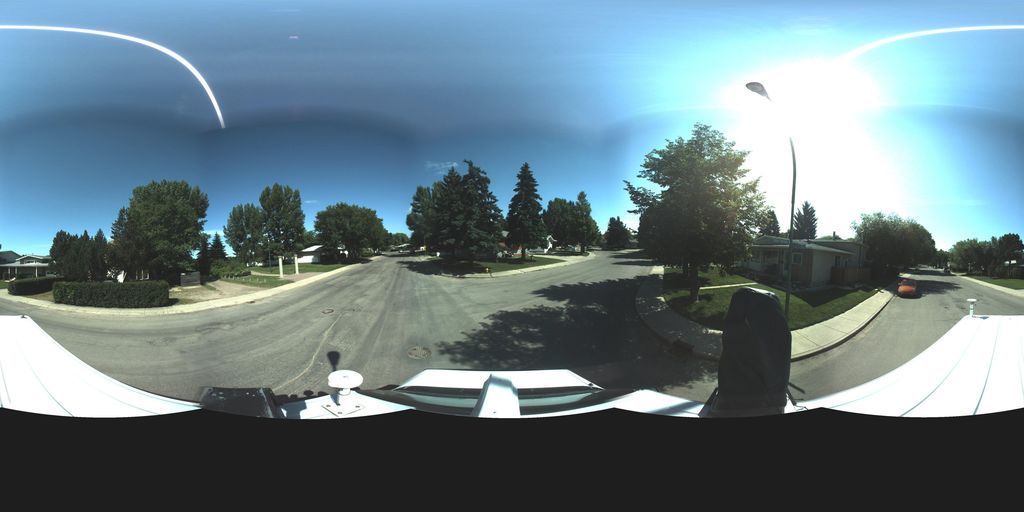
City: saskatoon